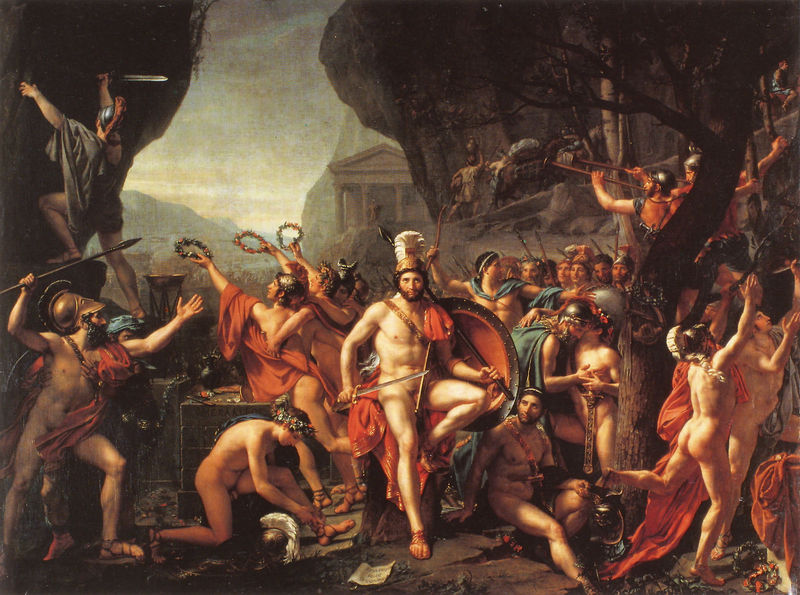
Titel: Léonidas aux Thermopyles
Künstler: Jacques-Louis David
Institution: Paris, Musée du Louvre (inv. 3890)
Schlagwörter: akt, baum, pose, papier, fels, felswand, lanze, nackte, schild, schwert, helm, blumenkranz, posaunen, kränze